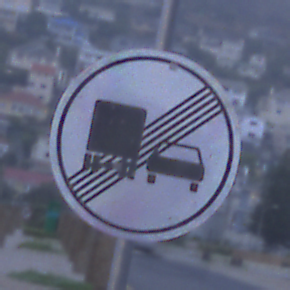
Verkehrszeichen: EndeUeberholverbotKraftfahrzeuge
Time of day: SunriseSunset
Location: Outdoor (Urban)
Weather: Overcast
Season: NotSpecified
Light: Natural